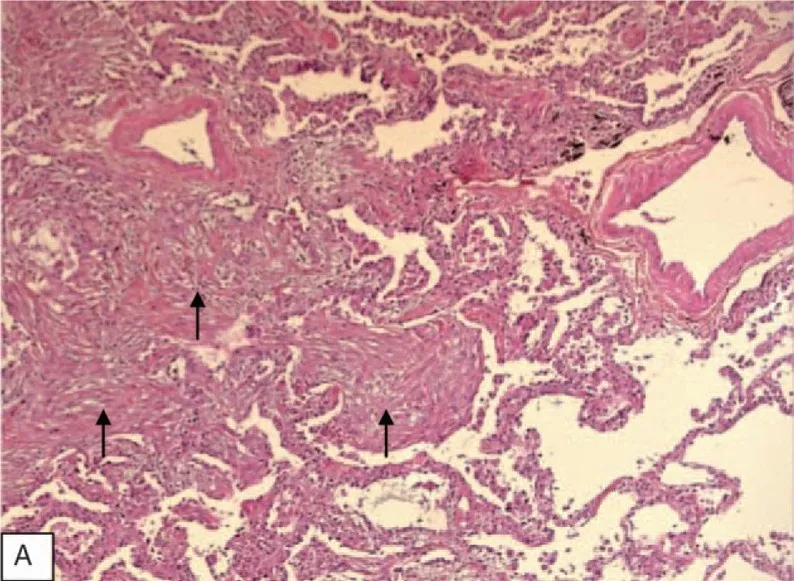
Histological examination of VATS lung biopsy. (A) Hematoxylin Phloxin Saffron staining (x2.5) proliferation of plump fibroblasts embedded in an edematous stroma forming intra luminal plugs in alveolar ducts and alveoli (arrows). Note the presence of a weak interstitial inflammatory infiltration at distance of fibrotic changes. No granuloma was observed in peribronchial areas or in interalveolar septa.
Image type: pathology (h&e)